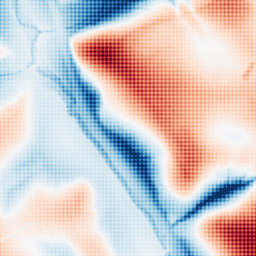
Category: classical
Decomposition family: uniform
Decomposition parameters: size: 100
Upsampling method: sinc_hamming
Upsampling parameters: scale: 8
kernel_size: 8
Upsampling scale: 8